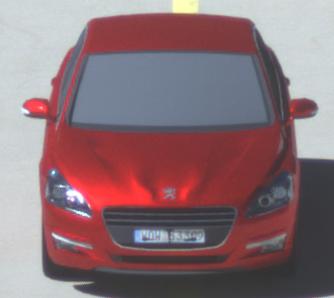
Make: Peugeot
Model: 508 120 VTi
Detailed model: 508 (I) Limousine
Model produced from: 2011/03
Model produced until: 2014/05
Doors: 4
Color: red
Road condition: dry road
Daytime: midday
Contrast: high contrast